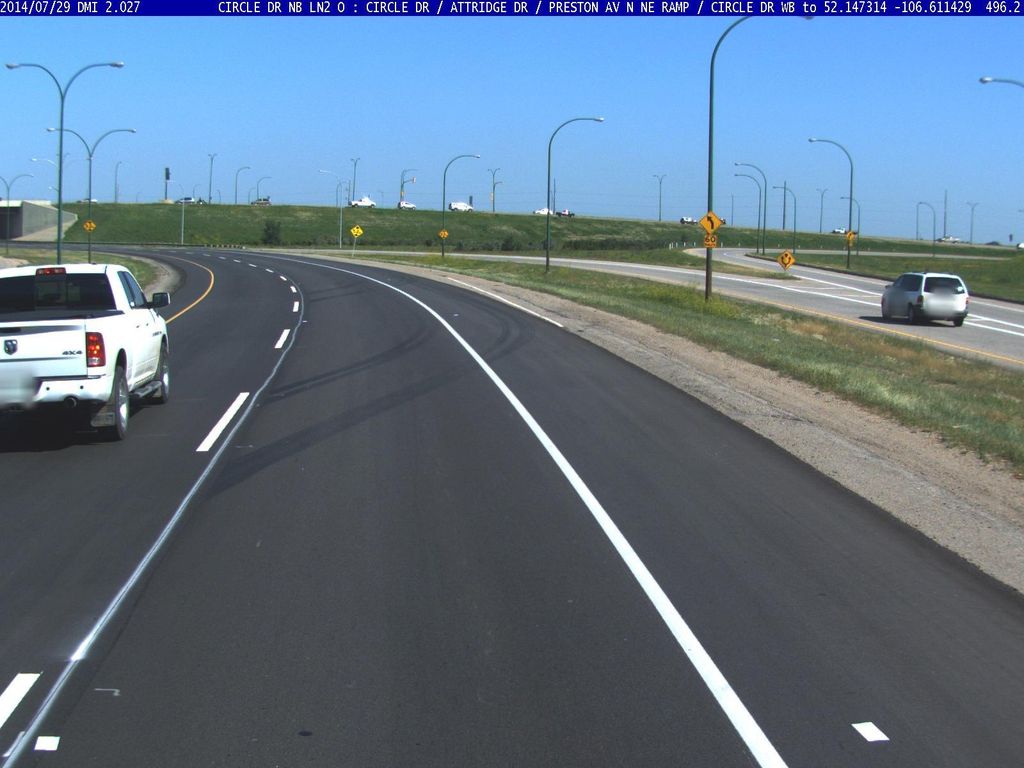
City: saskatoon